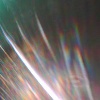
Label: sunburn